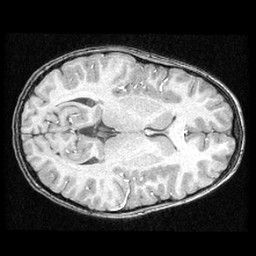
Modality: T1w
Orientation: axial
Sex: female
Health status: ill
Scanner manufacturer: ge
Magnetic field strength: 1.5 T
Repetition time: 21 s
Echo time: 0.008 s